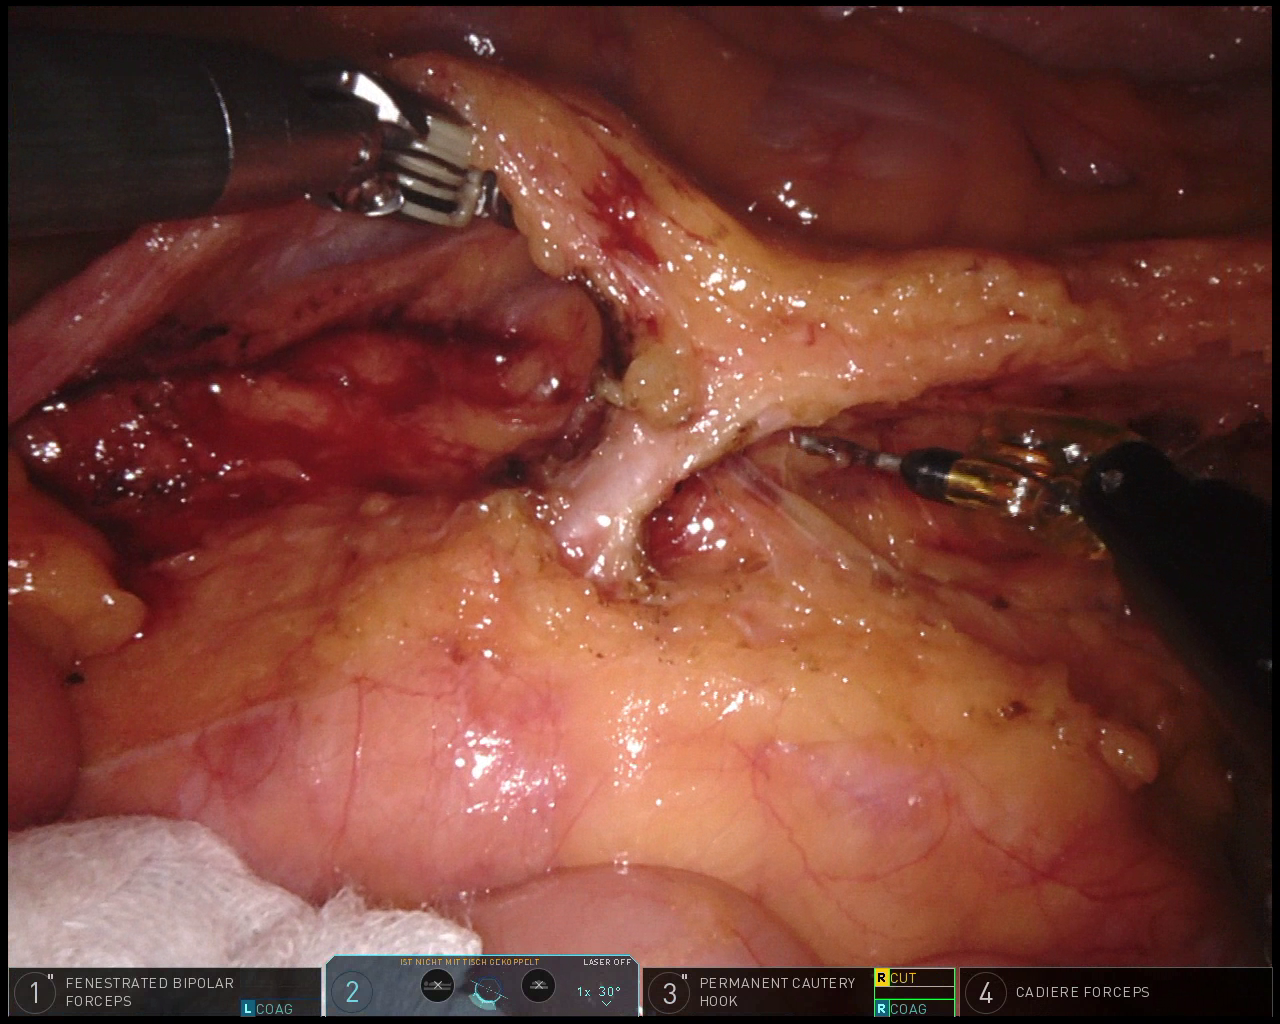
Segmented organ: inferior_mesenteric_artery
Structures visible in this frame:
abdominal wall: no
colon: yes
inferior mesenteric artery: yes
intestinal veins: yes
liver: no
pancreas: no
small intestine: yes
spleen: no
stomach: no
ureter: no
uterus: no
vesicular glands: no